Question: When setting the background color property of an UIStepper object, I get a result as shown:

Just the corners get colored, not the expected, big background area. Is there a simple solution or does it come to iterating through the stepper's subviews?
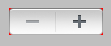
Answer: A 'UIStepper' contains 3 subviews: an 'UIImageView' and 2 'UIButtons'. The plus and minus signs are set via the image property of the 2 buttons. So you have to change the images of buttons.
'''
UIStepper *stepper = [[UIStepper alloc] initWithFrame:CGRectMake(100, 100, 100, 50)];
for (UIView *view in stepper.subviews) {
if([view isKindOfClass:[UIButton class]]) {
UIButton *button = (UIButton *)view;
[button setBackgroundImage:[UIImage imageNamed:@"image.png"] forState:UIControlStateNormal];
[button setBackgroundImage:[UIImage imageNamed:@"image1.png"] forState:UIControlStateHighlighted];
}
}
[baseView addSubview:stepper];
'''